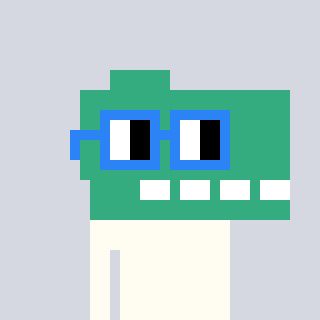
a pixel art character with square blue glasses, a dino-shaped head and a grayscale-colored body on a cool background